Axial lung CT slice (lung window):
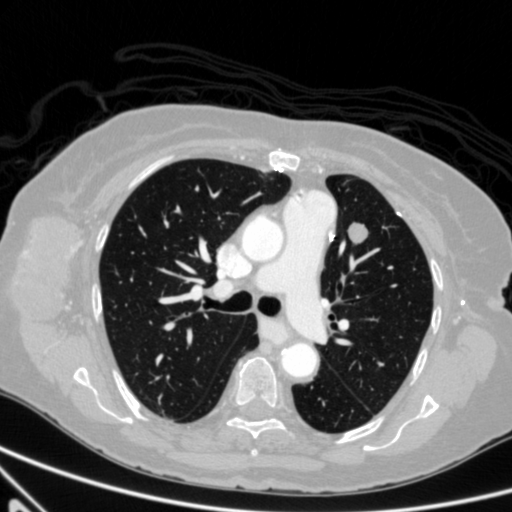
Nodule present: yes
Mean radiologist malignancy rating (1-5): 4